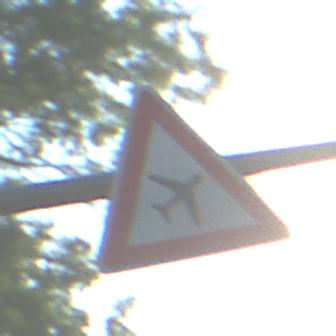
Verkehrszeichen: FlugbetriebLinks
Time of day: MorningAfternoon
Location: Outdoor (RoadRail)
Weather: Clear
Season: NotSpecified
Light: Natural